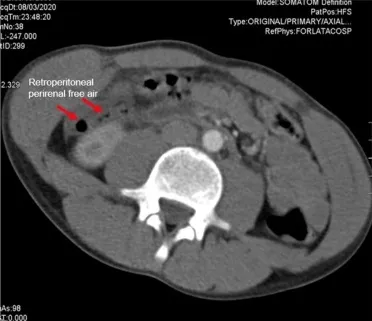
Abdominal CT scan showing retroperitoneal.
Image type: radiology (ct)